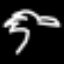
Label: palm tree